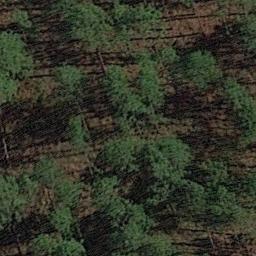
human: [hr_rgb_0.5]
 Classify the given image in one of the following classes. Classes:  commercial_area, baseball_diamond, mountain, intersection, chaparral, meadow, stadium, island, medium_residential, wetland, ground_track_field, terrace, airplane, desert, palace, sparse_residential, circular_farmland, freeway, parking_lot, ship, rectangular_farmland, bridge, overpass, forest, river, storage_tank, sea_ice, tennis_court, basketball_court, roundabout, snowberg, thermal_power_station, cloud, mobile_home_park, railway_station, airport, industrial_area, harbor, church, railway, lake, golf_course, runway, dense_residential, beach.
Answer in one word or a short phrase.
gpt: forest